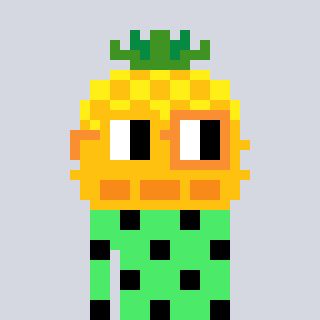
a pixel art character with square yellow and orange glasses, a pineapple-shaped head and a teal-colored body on a cool background